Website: macys
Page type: billing-address
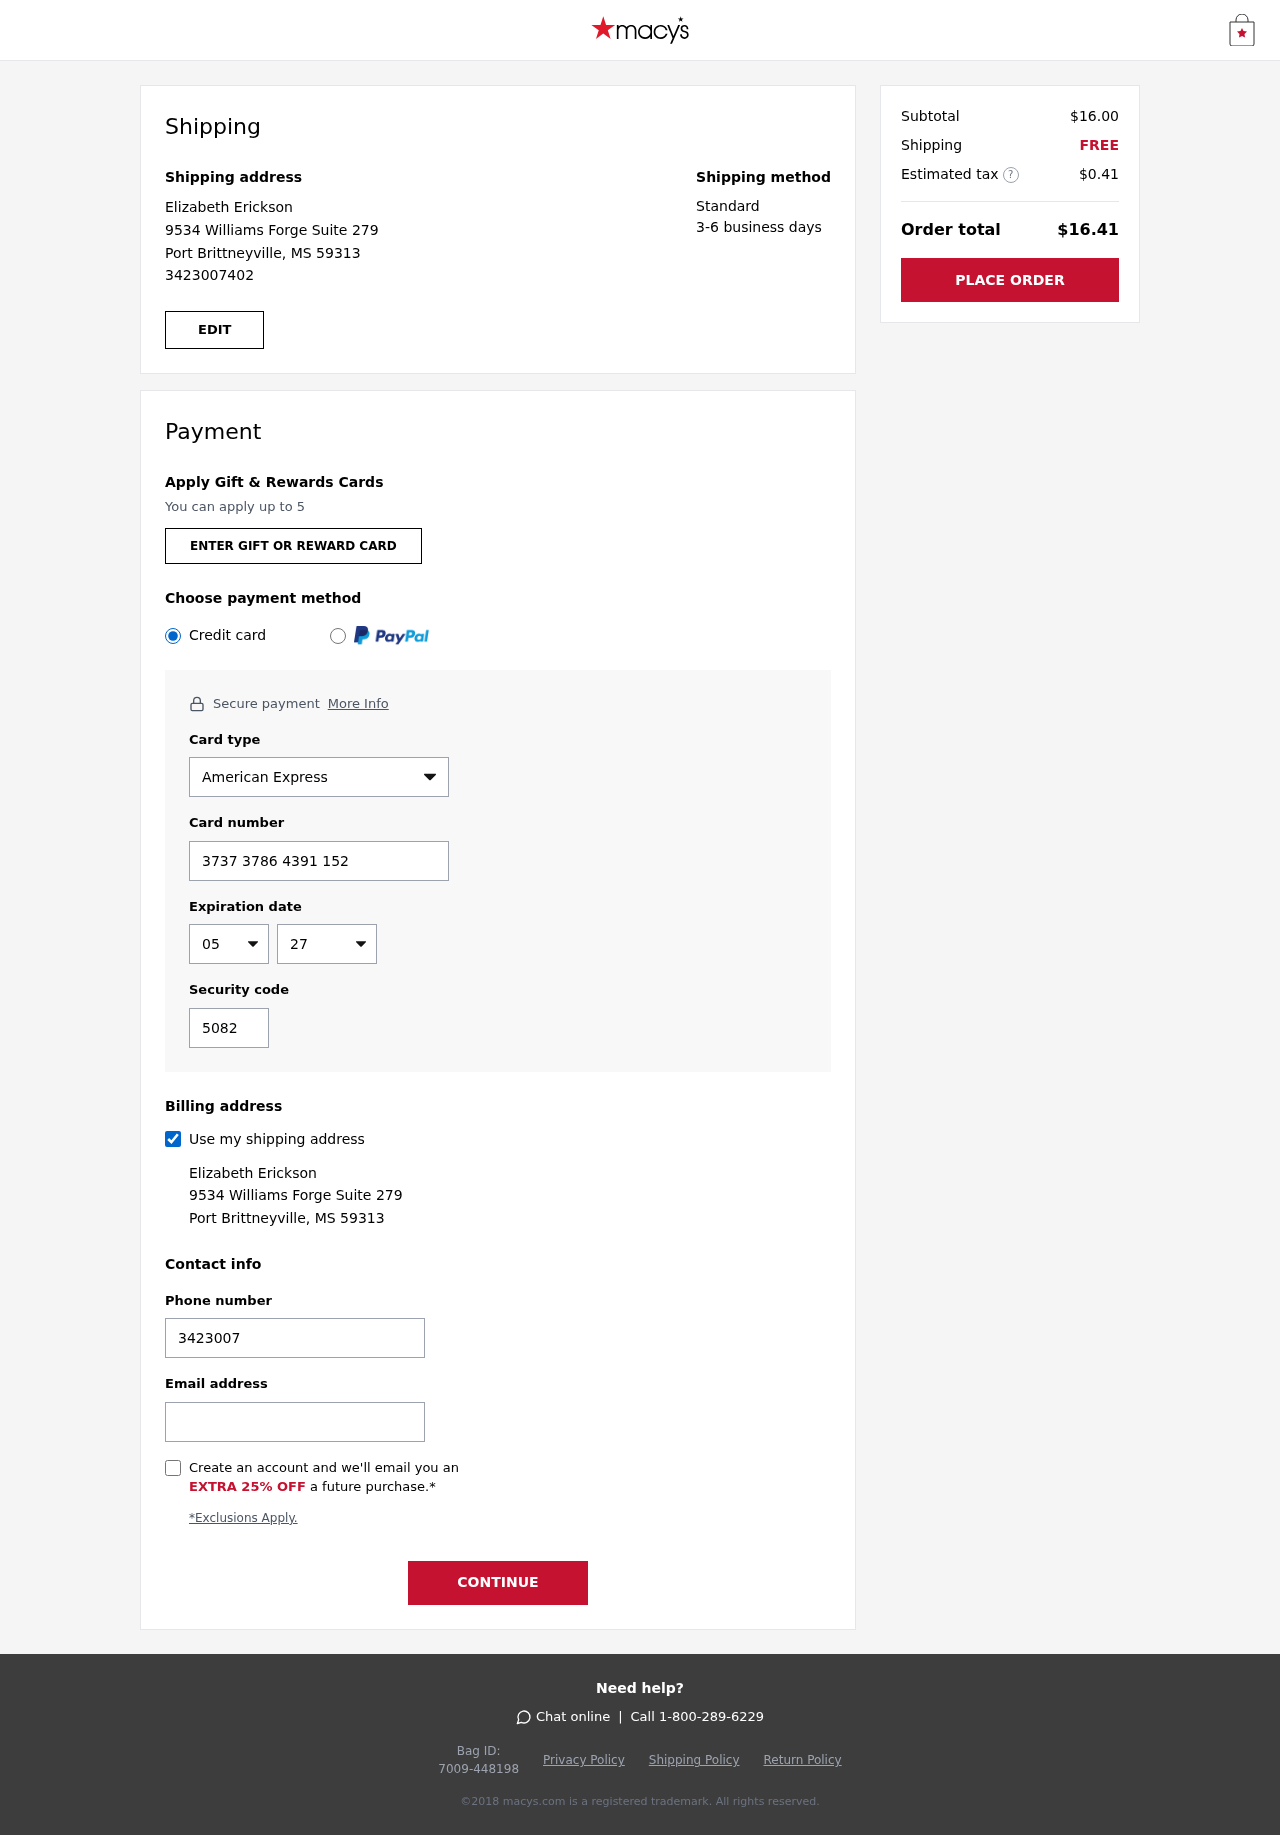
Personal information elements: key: PII_CARD_CVV
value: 5082
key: PII_CARD_EXPIRY_MONTH
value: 05
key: PII_CARD_EXPIRY_YEAR
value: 27
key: PII_CARD_NUMBER
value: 3737 3786 4391 152
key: PII_CARD_TYPE
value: American Express
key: PII_EMAIL
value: elizabeth.erickson@yahoo.com
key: PII_FULLNAME
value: Elizabeth Erickson
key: PII_PHONE
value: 3423007402
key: PII_STREET
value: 9534 Williams Forge Suite 279
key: PII_CITY_STATE_ZIP
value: Port Brittneyville, MS 59313
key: PII_FIRSTNAME
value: Elizabeth
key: PII_LASTNAME
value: Erickson
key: PII_FULLNAME2
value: Elizabeth Erickson
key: PII_FULLNAME3
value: Elizabeth Erickson
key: PII_FIRSTNAME2
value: Elizabeth
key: PII_FIRSTNAME3
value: Elizabeth
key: PII_LASTNAME2
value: Erickson
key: PII_LASTNAME3
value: Erickson
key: PII_FIRSTNAME_DERIVED
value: Elizabeth
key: PII_LASTNAME_DERIVED
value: Erickson
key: PII_FULLNAME_DERIVED
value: Elizabeth Erickson
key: PII_NAME_FULL_DERIVED
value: Elizabeth Erickson
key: PII_PHONE2
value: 3423007402
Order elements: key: ORDER_SUBTOTAL
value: $16.00
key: ORDER_SHIPPING_COST
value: FREE
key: ORDER_TAX
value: $0.41
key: ORDER_TOTAL
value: $16.41